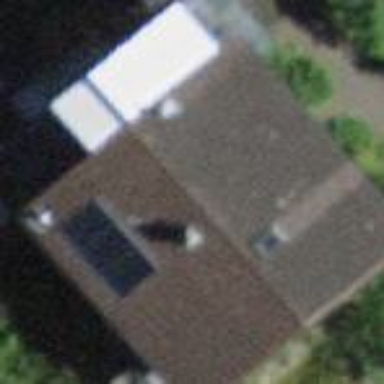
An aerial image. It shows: Residential building with gabled roof made of roof tiles.